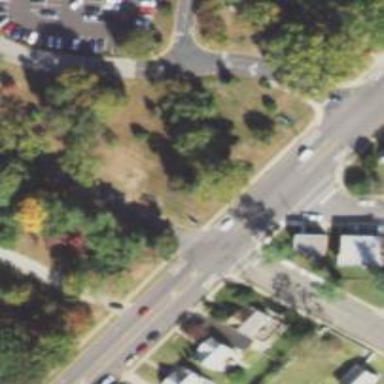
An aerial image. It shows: Unmarked crossing on footway.